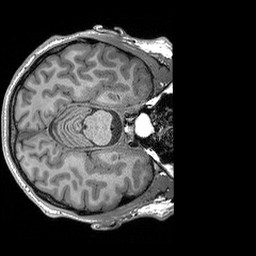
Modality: T1w
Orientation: axial
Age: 20
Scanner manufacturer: siemens
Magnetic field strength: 3 T
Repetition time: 2.3 s
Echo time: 0.00296 s